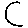
Label: moon